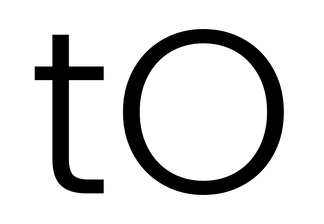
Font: Poppins-Light